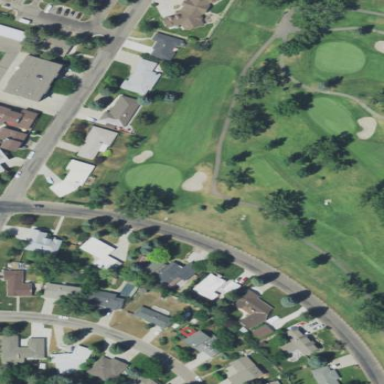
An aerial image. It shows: Well-maintained mown grass area used as golf fairway.